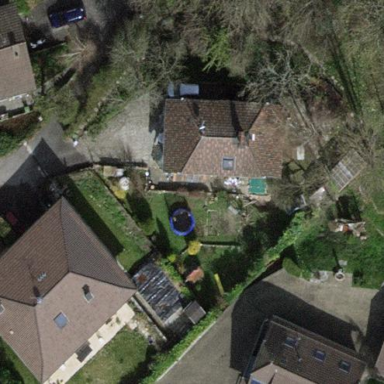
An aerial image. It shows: Garden surrounded by fence.